Question: This is the problem:

This is my XAML:
'''
<TextBlock>
<TextBlock.Text>
<MultiBinding StringFormat="My binding is: ({0})">
<Binding Path="FieldThatDoesntExistYet"></Binding>
</MultiBinding>
</TextBlock.Text>
</TextBlock>
'''
My datacontext is being loaded on run time, so It's end with the problem above.
Is there a simple XAML way to just show a default value ? empty or 0 will be great.
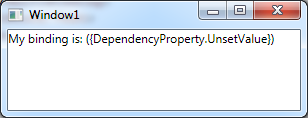
Answer: Adding a fallback value to your binding should do the trick. Whatever is between the '' will be what is displayed if the binding is invalid.
'''
<TextBlock>
<TextBlock.Text>
<MultiBinding StringFormat="My binding is: ({0})">
<Binding Path="FieldThatDoesntExistYet" FallbackValue='0'></Binding>
</MultiBinding>
</TextBlock.Text>
</TextBlock>
'''